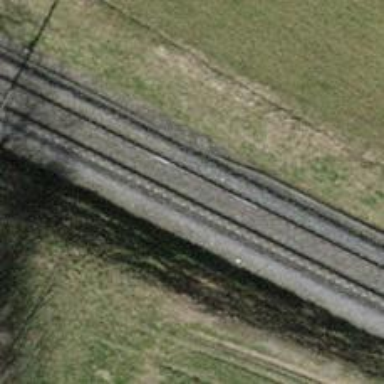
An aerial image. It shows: Single-track electrified railway with contact line.